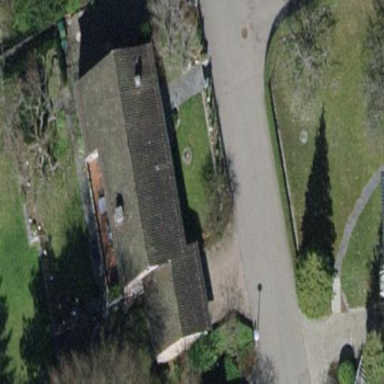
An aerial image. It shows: Detached building with tiled roof.